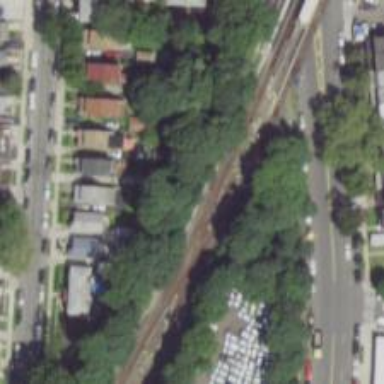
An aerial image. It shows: Electrified rail line with embankment.